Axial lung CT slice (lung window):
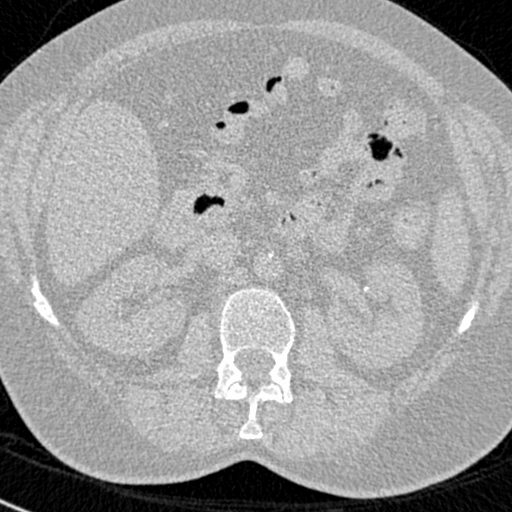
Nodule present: no